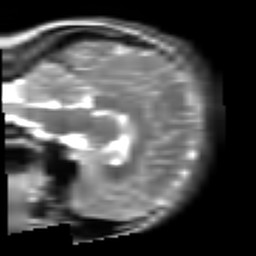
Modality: T2w
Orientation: sagittal